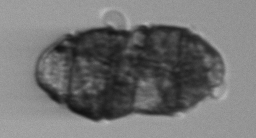
Label: Margalefidinium